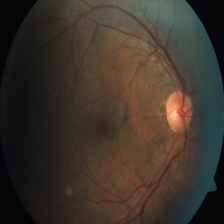
Diabetic retinopathy grade: Severe